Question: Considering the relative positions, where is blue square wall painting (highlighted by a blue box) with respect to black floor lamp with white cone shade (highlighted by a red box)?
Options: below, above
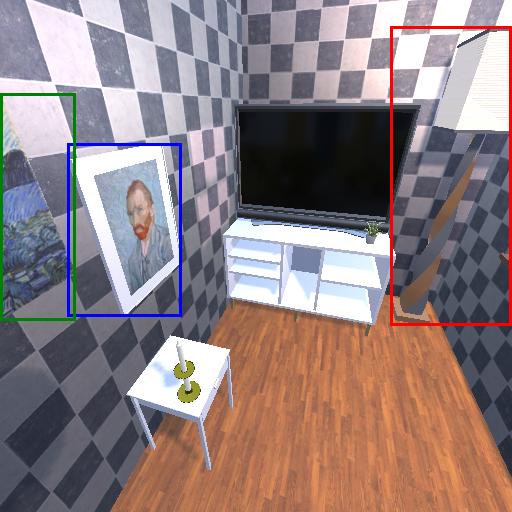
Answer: below